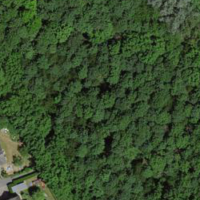
EUNIS habitat code: 41
Species observed at this site:
Humulus lupulus
Aegopodium podagraria